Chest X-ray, AP view. Patient: 27 years old, sex F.
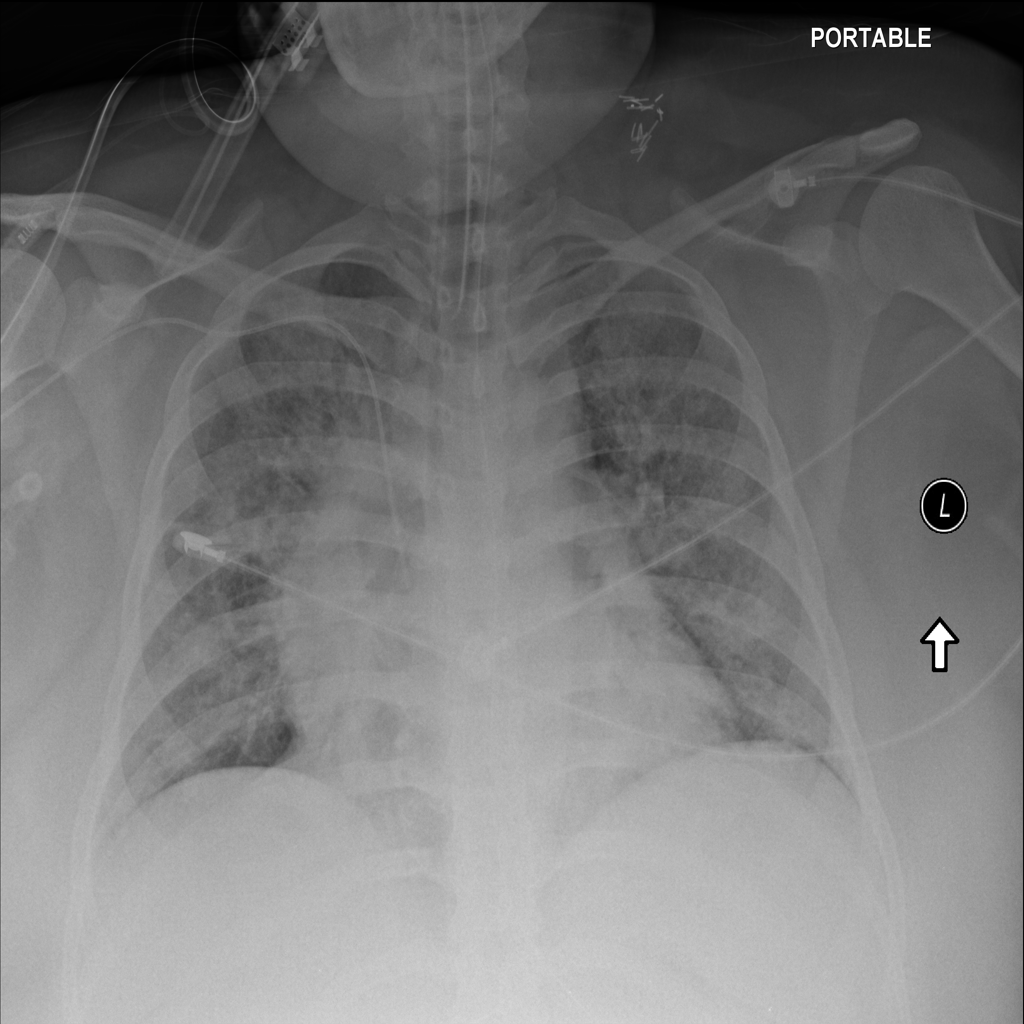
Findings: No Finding